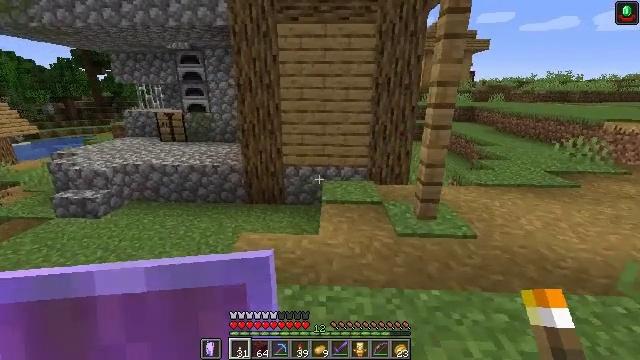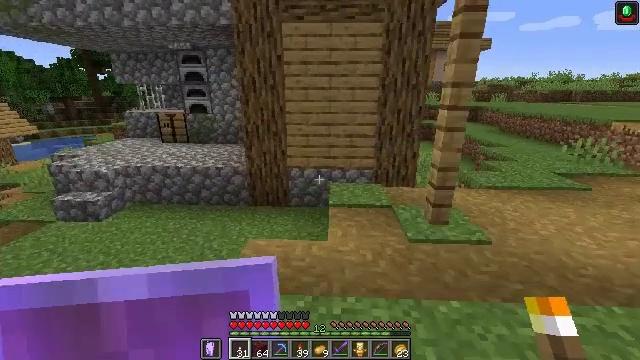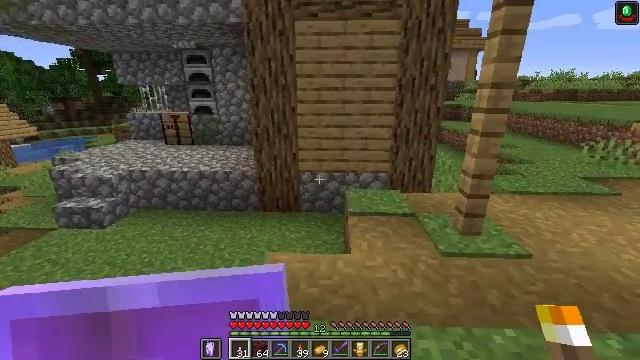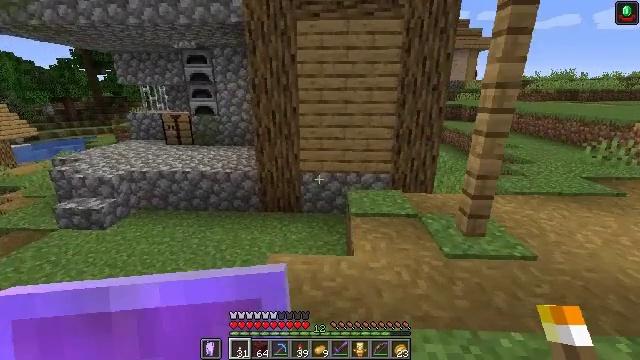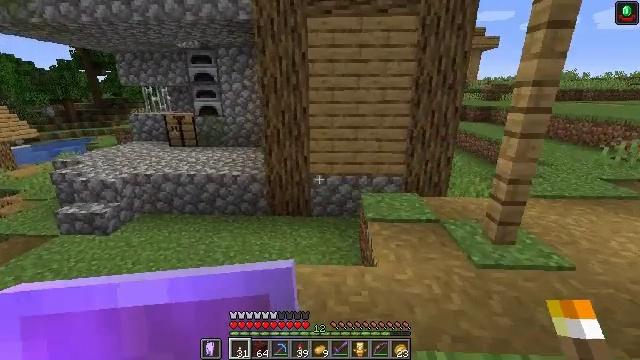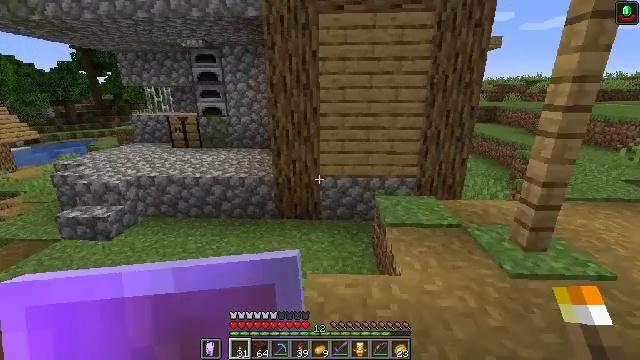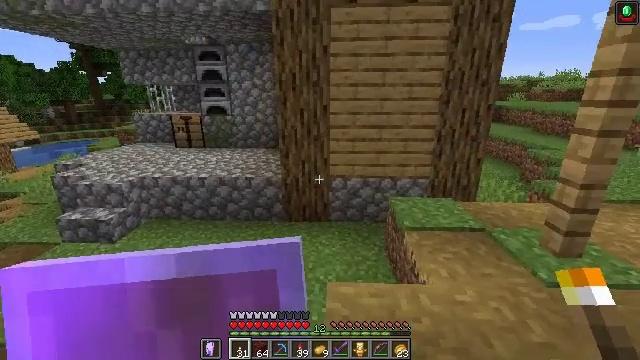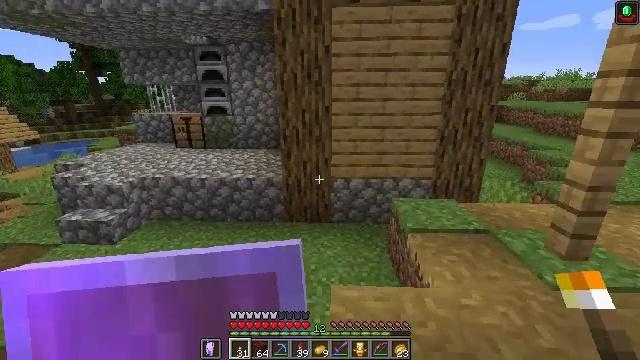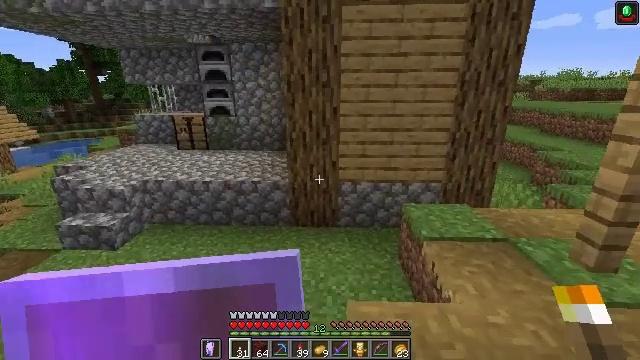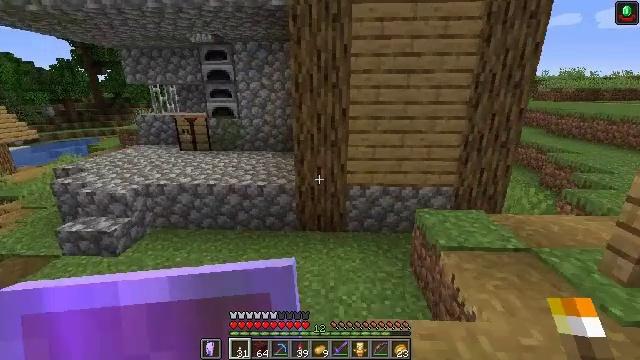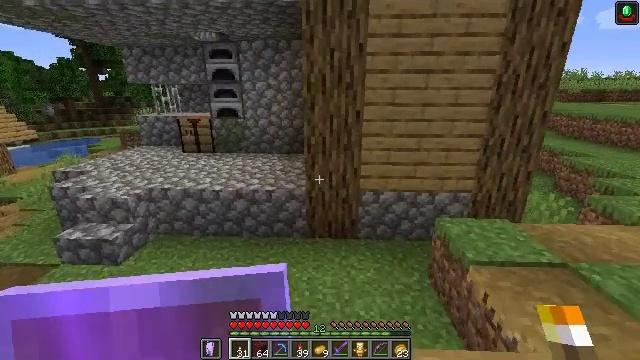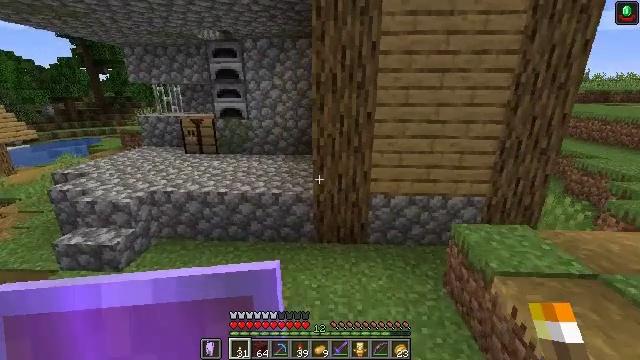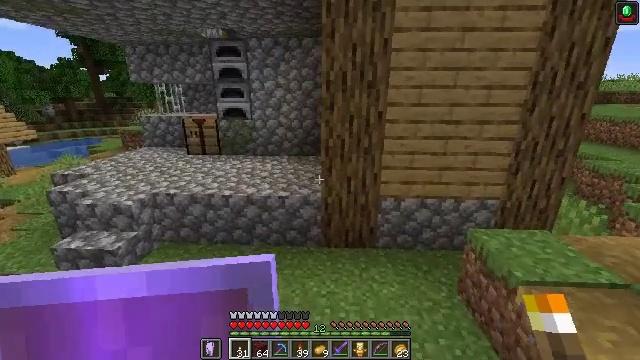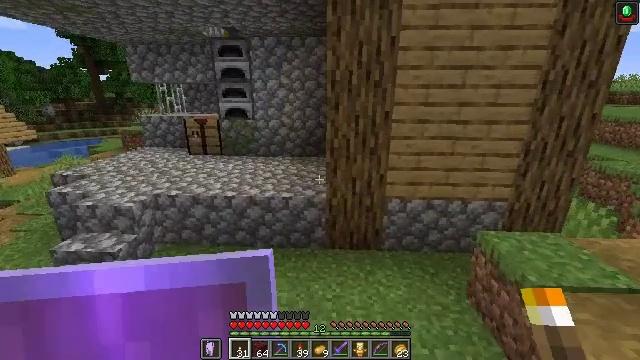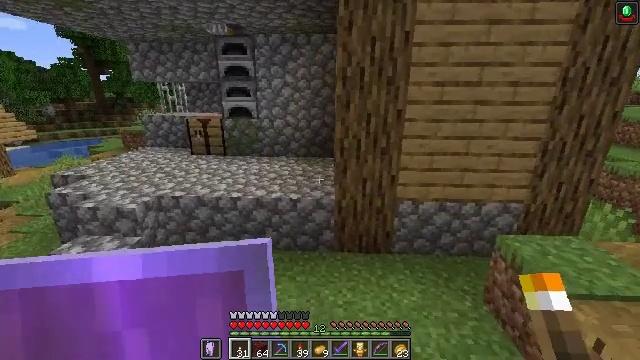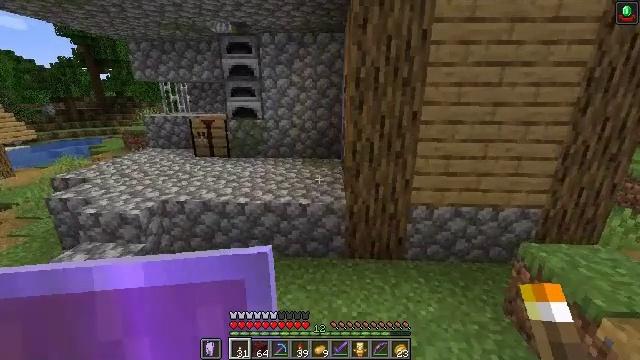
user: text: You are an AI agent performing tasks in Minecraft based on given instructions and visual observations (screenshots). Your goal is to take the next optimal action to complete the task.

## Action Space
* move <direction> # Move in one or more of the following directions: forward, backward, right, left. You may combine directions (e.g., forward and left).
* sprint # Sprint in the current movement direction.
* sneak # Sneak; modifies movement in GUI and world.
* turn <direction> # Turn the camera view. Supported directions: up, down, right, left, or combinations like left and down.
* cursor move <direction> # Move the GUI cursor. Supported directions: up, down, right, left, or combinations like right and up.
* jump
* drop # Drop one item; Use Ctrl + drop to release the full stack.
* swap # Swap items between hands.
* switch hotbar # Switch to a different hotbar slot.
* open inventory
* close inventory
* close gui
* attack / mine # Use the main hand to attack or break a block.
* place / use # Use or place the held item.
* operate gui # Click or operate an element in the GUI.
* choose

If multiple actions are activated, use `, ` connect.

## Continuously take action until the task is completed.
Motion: motion action
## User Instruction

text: Turn raw mutton into cooked mutton in the furnace.
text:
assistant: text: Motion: move forward and move left
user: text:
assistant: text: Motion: move forward and move left
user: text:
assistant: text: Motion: move forward and move left
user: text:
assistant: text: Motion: move forward and move left
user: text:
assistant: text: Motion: move forward and move left
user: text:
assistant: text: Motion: move forward and move left
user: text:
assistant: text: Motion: move forward and move left
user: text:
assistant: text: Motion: move forward and move left
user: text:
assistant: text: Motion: move forward and move left
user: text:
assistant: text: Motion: move forward and move left
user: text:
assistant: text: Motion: move forward and move left
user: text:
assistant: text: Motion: move forward and move left
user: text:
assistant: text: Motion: move forward and move left
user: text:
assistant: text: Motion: move forward and move left
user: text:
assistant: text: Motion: move forward and move left
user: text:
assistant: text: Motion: move forward and move left
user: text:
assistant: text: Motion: move forward and move left
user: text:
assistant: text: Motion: move forward and move left
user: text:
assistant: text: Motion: move forward and move left
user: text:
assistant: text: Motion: move forward and move left
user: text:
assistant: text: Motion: move forward and move left
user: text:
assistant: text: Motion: move forward and move left
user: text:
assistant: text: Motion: move forward
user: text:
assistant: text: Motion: move forward
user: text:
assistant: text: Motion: move forward
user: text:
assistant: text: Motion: move forward
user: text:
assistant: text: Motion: move forward
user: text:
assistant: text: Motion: move forward
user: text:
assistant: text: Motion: move forward
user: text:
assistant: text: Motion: move forward